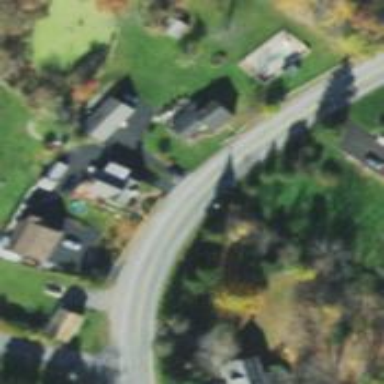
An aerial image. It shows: Tertiary road.